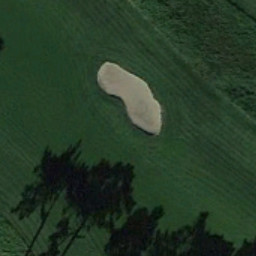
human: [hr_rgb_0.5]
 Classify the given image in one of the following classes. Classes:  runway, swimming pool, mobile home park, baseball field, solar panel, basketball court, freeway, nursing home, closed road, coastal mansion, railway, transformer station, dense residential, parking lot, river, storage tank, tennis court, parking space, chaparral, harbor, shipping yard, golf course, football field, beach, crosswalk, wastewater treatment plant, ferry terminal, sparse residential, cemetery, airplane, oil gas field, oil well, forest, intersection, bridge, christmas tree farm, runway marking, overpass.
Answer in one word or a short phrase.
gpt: golf course